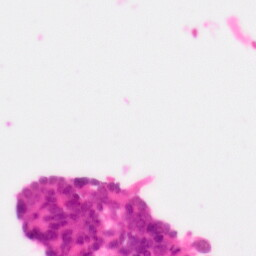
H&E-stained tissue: Colon